Question: I've got a responsive website template that I converted to an ASP.NET MVC app that seems to have some strange behavior when making the browser window smaller. As I shrink the window's width and get below 986 pixels, this white "space" appears to the right of the content and continues to grow as the window gets smaller (see red zig-zag in pic)

The site is <URL> if you want to have a look at it in real time. I've tried to use some of the developer tools to see where the space is coming from but can't seem to track down the issue. Can anyone make any suggestions as to what I can try to figure out where this space is being generated from?
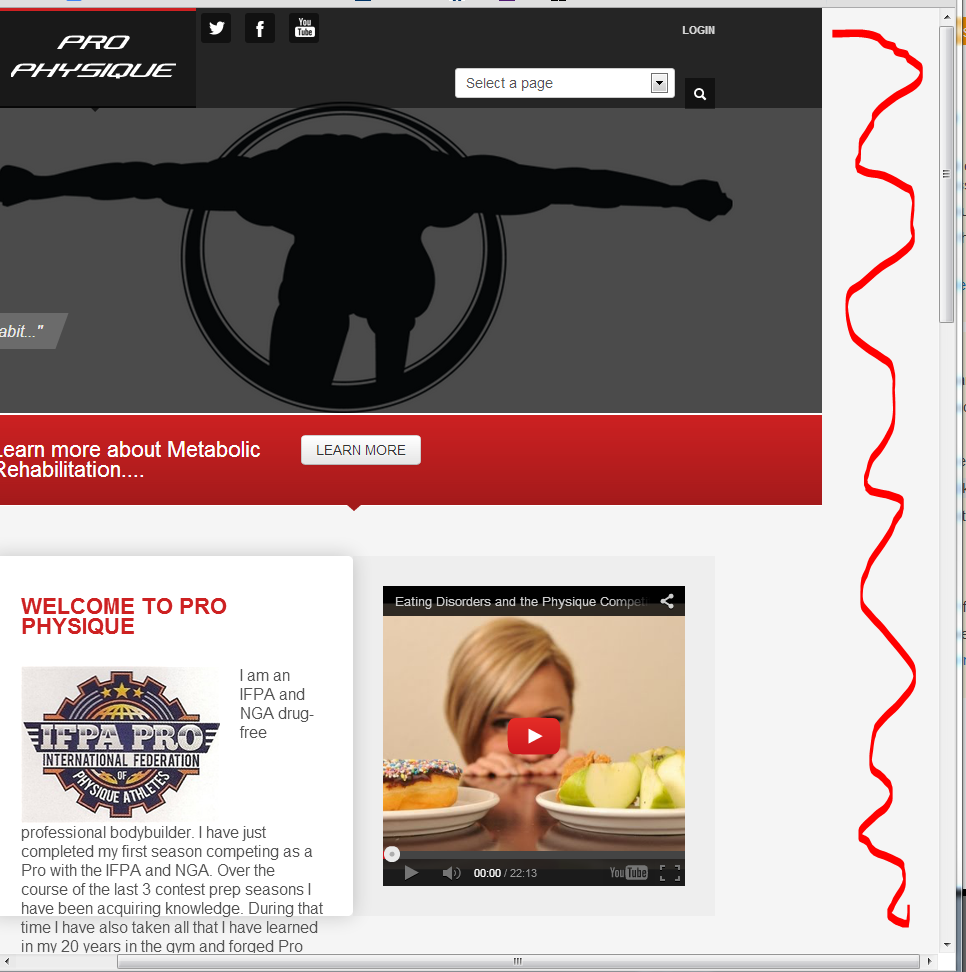
Answer: Your FB widget is the other element causing an issue. It's got a set width that makes it expand beyond your content box.
'.caption_style1' has 'width: 1170px' set on it. Taking that off reduces some of that space - there's some crazy padding and margin on the h4 inside of that also, but that doesn't seem to reduce the space for me.
There's got to be another element somewhere in your code with an explicit width set that's greater than the browser window when it's under 986px.
The whitespace shows up because the elements with background colors specified are 100%, so if the window has a scroll bar (due to an element inside one of those elements having a width greater than the window width), that color doesn't extend into the scrollable area.